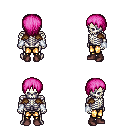
a pixel art fantasy rpg character, male body template, skeleton, leather shoulder armor, gold greaves, pink plain hairstyle, white cloth bracers, maroon shoes, four views (front, back, left, right), 2x2 character sprite sheet, small pixel art, hard edges, no anti-aliasing